Question: I need to calculate the sum below where X is a matrix 2x5 and i/j is a selected column.

I've solved this with the following code, but I would like to know if there is an easier solution with numpy to solve this sum (without the for..range)
'''
sum = 0
size = 5
for i in range(0, size):
for j in range(0, size):
if i != j:
sum = sum + np.power(np.linalg.norm(X[:, i] - X[:, j]), 2)
'''
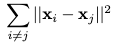
Answer: You can optimize quite a bit here. First, you only need to compute for off-diagonal elements of the full i-j matrix. Second, you can compute for just one half of the matrix and double the sum, since 'norm(a - b) == norm(b - a)'.
Use 'np.triu_indices' (or 'np.tril_indices'):
'''
i, j = np.triu_indices(size, 1)
sum = 2 * (np.linalg.norm(X[:, i] - X[:, j], axis=0)**2).sum()
'''
You can avoid the square roots (assuming you're using 2-norm):
'''
sum = 2 * (X[:, i] - X[:, j])**2).sum(None)
'''